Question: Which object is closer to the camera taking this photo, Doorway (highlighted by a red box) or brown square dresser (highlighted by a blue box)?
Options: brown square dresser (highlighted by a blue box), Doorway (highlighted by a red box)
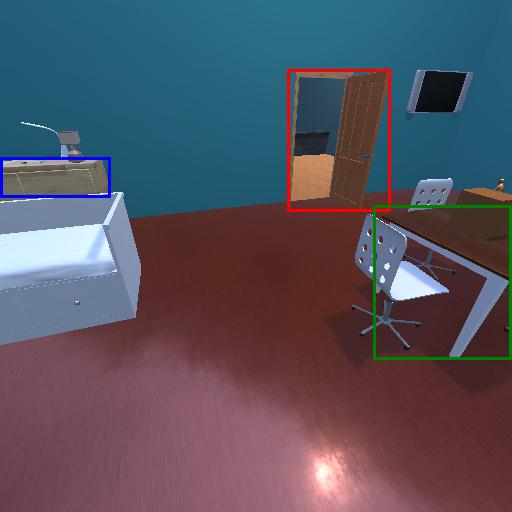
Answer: brown square dresser (highlighted by a blue box)